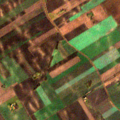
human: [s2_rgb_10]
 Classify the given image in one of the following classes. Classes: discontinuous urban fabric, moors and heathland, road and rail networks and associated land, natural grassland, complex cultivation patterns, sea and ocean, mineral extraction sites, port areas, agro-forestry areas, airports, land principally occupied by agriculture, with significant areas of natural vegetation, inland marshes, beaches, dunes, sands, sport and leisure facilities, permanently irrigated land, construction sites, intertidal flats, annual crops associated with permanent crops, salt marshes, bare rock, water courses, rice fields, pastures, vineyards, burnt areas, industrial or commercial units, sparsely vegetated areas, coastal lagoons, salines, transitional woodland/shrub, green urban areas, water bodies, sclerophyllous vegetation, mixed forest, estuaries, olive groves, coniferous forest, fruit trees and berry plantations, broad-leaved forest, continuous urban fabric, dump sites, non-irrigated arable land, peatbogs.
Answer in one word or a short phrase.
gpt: non-irrigated arable land